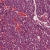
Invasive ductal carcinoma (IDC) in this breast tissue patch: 1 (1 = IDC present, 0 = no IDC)